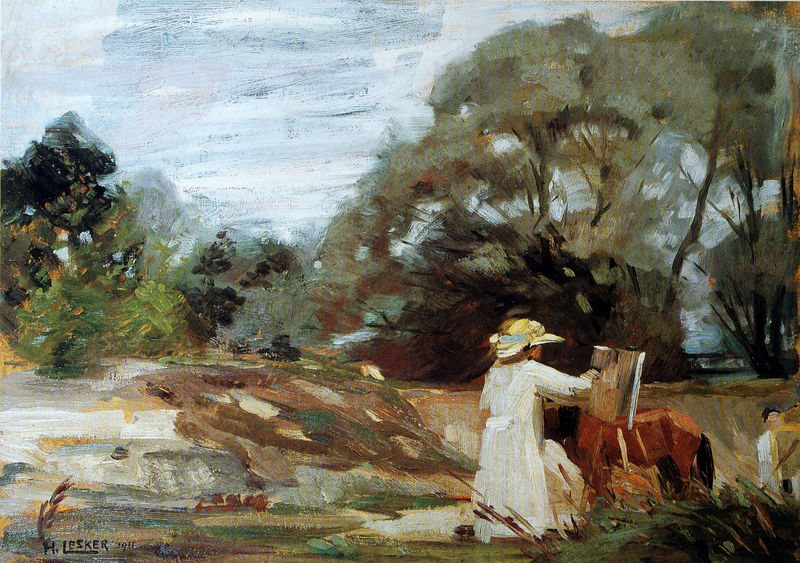
Titel: Malerin an der Staffelei
Künstler: Hans Lesker
Standort: München
Institution: Privatbesitz
Schlagwörter: baum, blau, gemälde, himmel, weiß, wolken, bäume, gelb, grün, impressionismus, landschaft, see, sitzen, äste, braun, frau, hut, kleid, licht, tisch, gras, hund, wiese, malerei, band, bild, signatur, öl, felder, gräser, horizont, natur, schilf, weide, busch, büsche, gebüsch, pastos, mantel, kind, wald, genre, pferd, pony, bewölkt, sommer, hang, signiert, ölgemälde, stämme, blue, hat, oil, white, women, dress, girls, green, modern, painting, woman, strohhut, maler, malerin, staffelei, oil painting, two, brown, sonnenhut, künstler, kittel, leinwand, künstlerin, malen, palette, pinsel, himme, fuchs, wood, clouds, sky, tree, field, girl, hill, lake, landscape, nature, summer, trees, child, freiluftmalerei, plein air, forest, light, stream, freien, bushes, staffel, im freien, color, impressionism, romantic, scene, abstract, victorian, human, renoir, spring, art, artist, easel, painter, animal, bush, farmer, horse, fire, impressionist, malt, brush, brushstrokes, canvas, paint, lesker, nbäume, painting?, paints, standing, oainting, realistic, postmodern, stativ, exercise, steffelei, fruits, scenery, 1811, 1911, messy, landcape, tress, 20th century, jungle, rennaisance, daytime, easal, weißes kleid malerin, woman painting, woment, trees+